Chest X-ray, PA view. Patient: 65 years old, sex F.
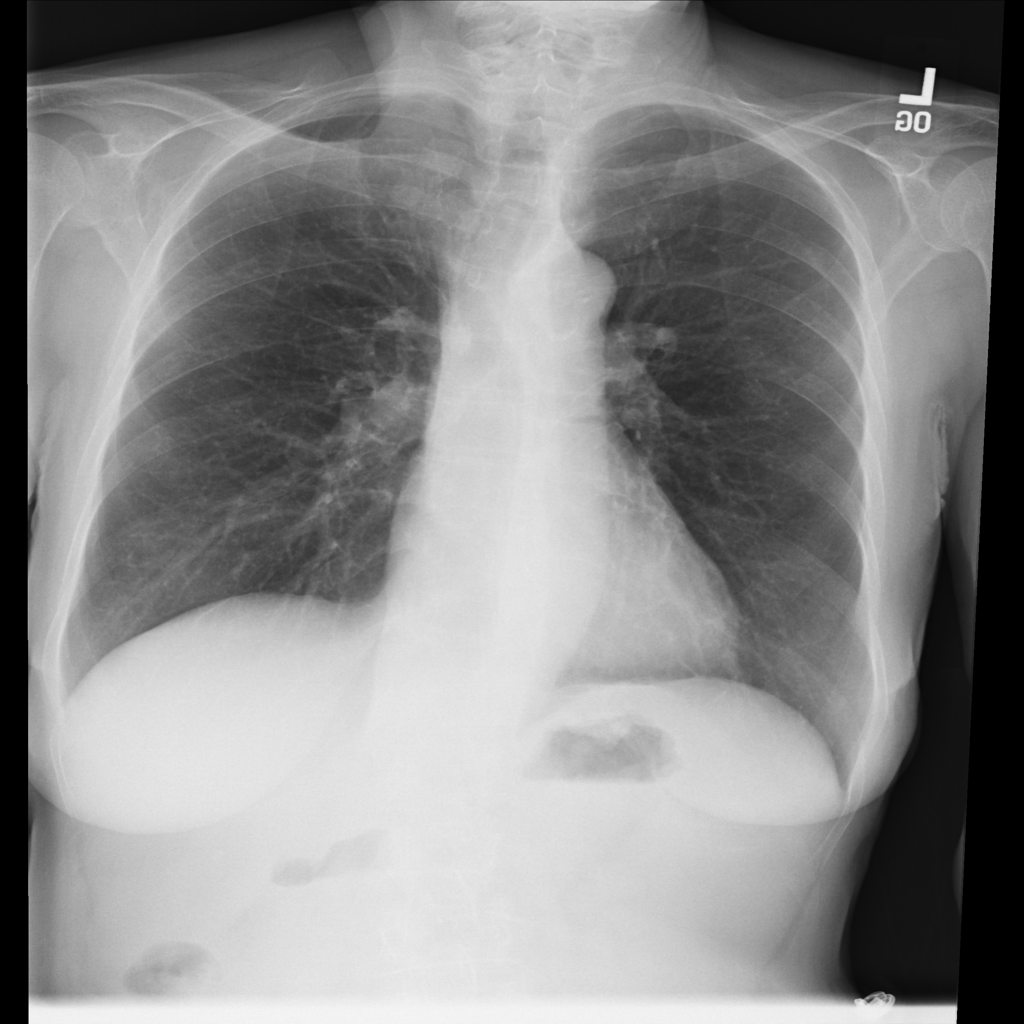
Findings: No Finding